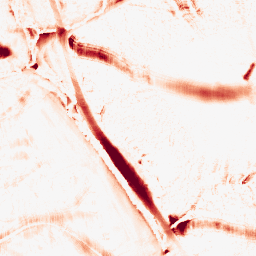
Category: morphological
Decomposition family: morphological_ellipse
Decomposition parameters: operation: opening
width: 30
height: 20
Upsampling method: bicubic_16x
Upsampling parameters: scale: 16
Upsampling scale: 16